Question: The menu I am trying to create is:

The menu is in Chinese & English. The problem is @font-face isn't practical with Chinese characters as each font is over 5mb. So - I would need to resort to images.
So - my ideas are:
- Are there any image replacement techniques that scale? - How can you extract the characters out of the font to make a custom font face?
Thanks,
Robert
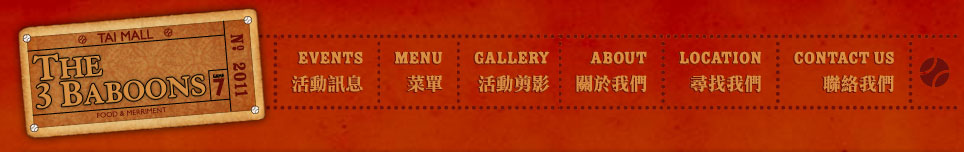
Answer: Use cufon - <URL>
It renders the text image automatically in Javascript and is also readable for search engines.